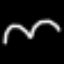
Label: squiggle